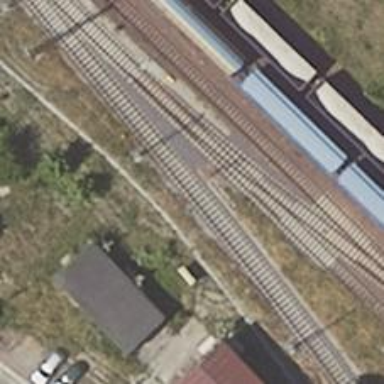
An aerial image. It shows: Railway signal.